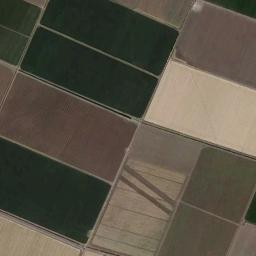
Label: rectangular_farmland